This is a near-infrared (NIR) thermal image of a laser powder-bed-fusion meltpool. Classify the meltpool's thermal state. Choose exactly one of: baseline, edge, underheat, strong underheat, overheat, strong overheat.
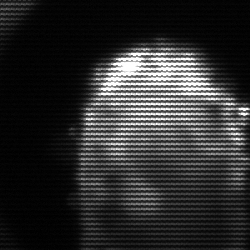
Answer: baseline